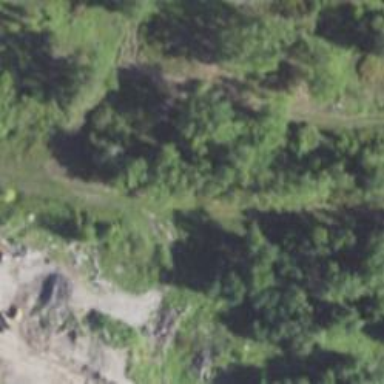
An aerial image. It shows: Abandoned spur railway.